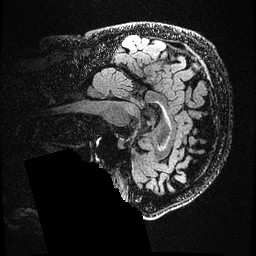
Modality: FLAIR
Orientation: sagittal
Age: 71
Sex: male
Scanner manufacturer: ge
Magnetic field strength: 3 T
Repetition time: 4.802 s
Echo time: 0.1165 s